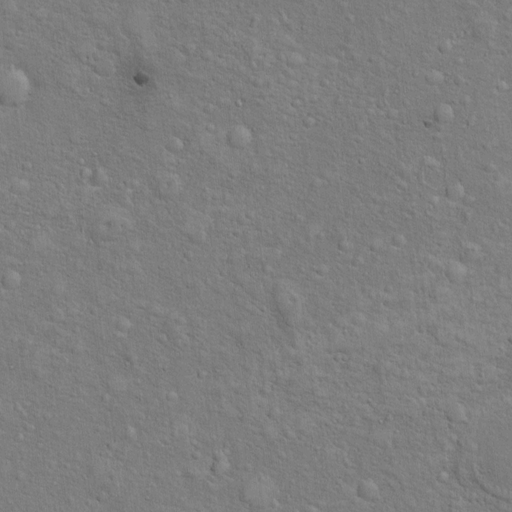
Classes present: Background